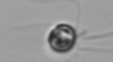
Label: flagellate_morphotype1